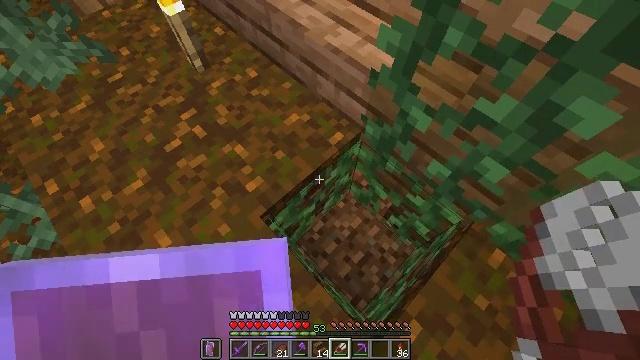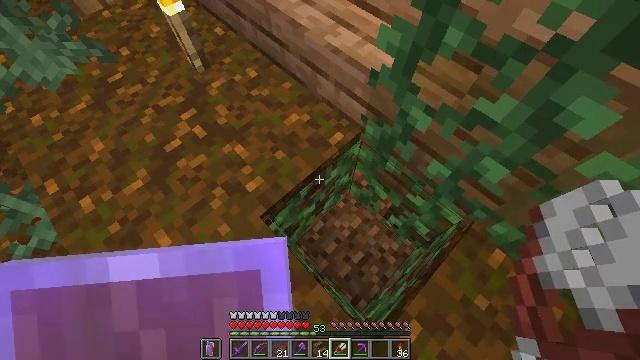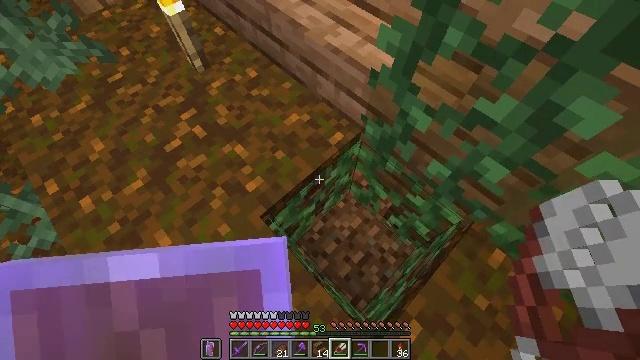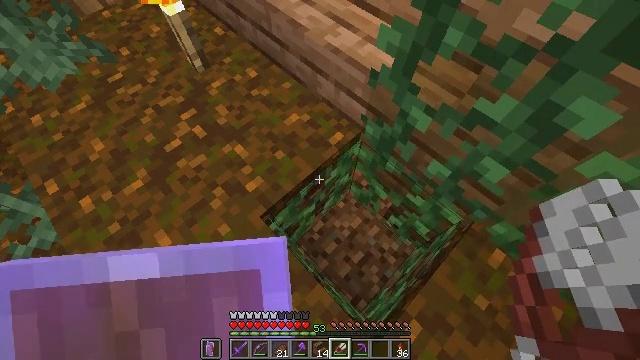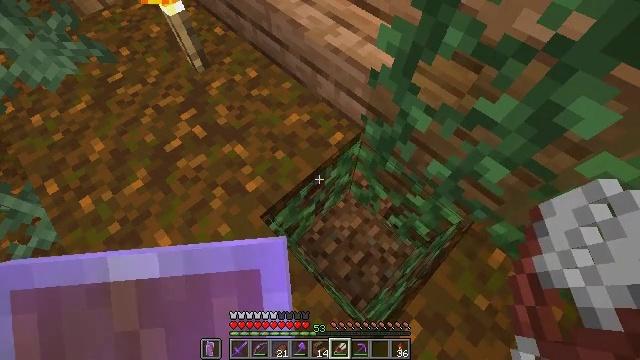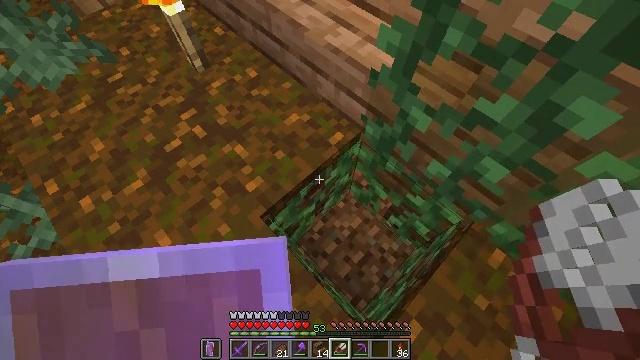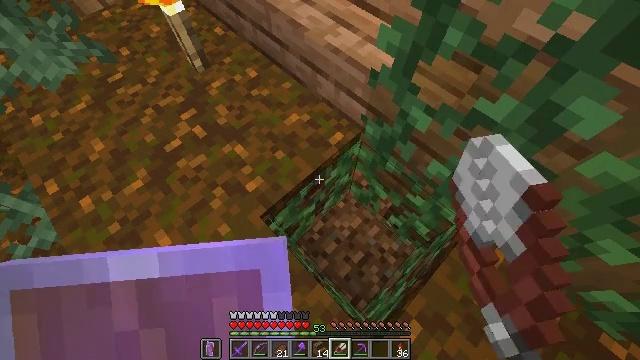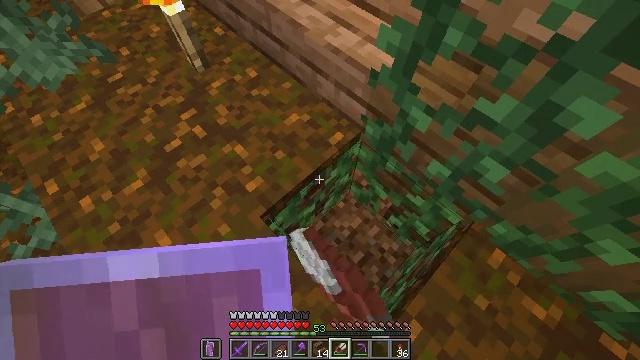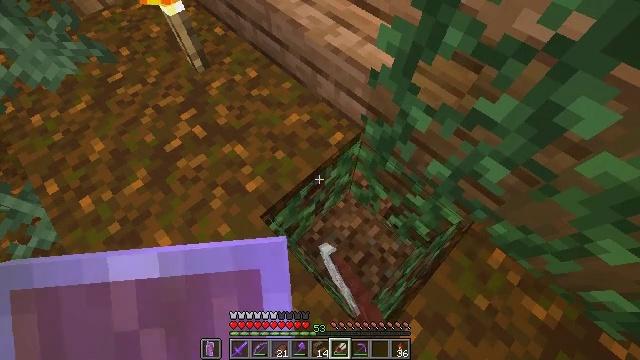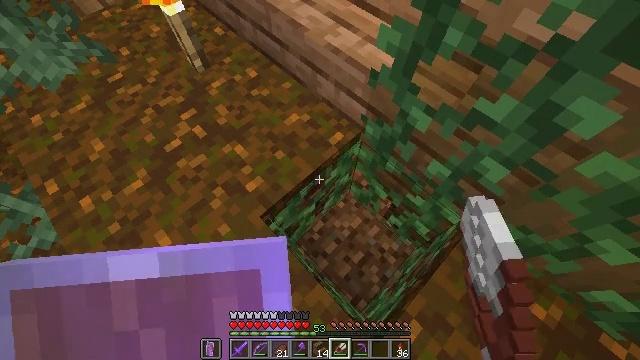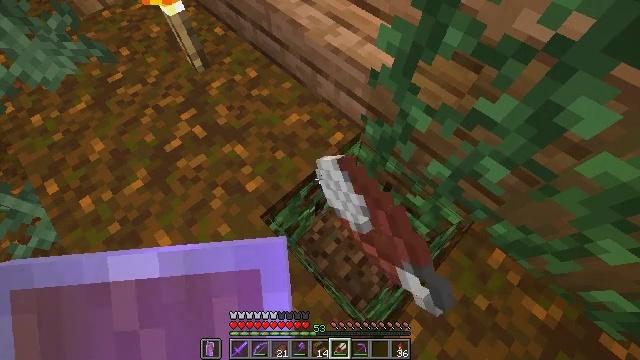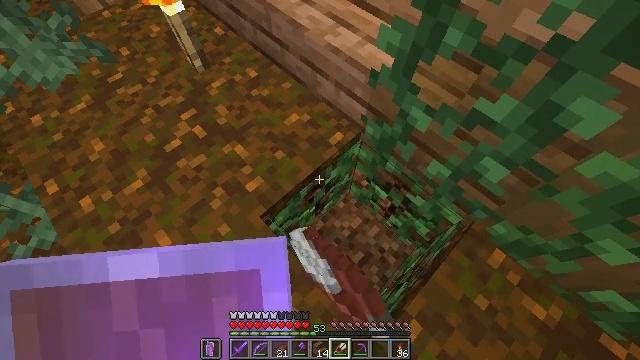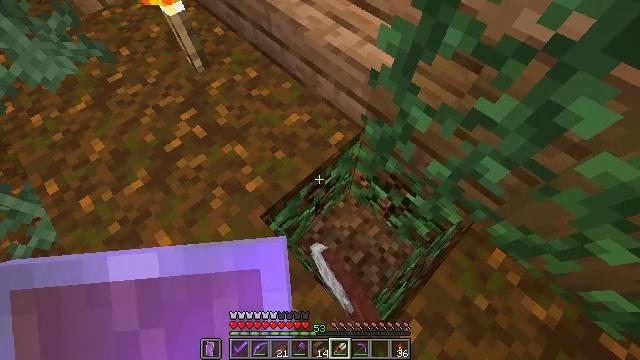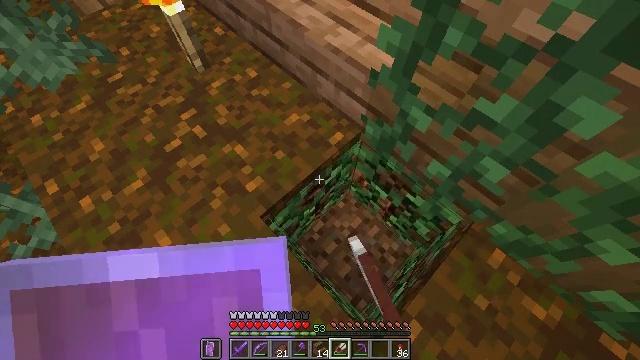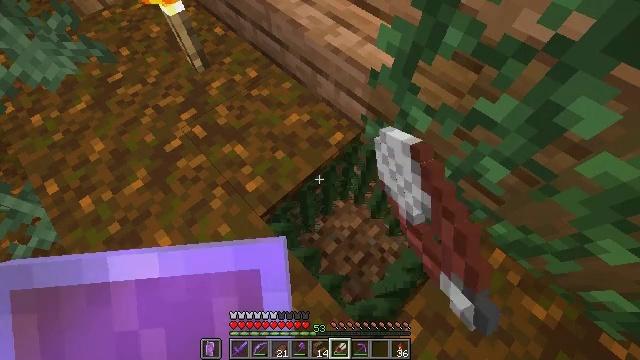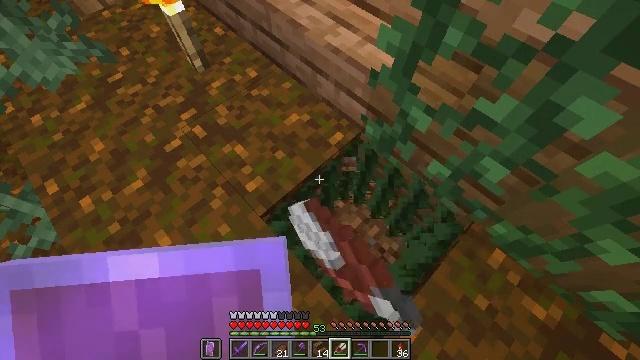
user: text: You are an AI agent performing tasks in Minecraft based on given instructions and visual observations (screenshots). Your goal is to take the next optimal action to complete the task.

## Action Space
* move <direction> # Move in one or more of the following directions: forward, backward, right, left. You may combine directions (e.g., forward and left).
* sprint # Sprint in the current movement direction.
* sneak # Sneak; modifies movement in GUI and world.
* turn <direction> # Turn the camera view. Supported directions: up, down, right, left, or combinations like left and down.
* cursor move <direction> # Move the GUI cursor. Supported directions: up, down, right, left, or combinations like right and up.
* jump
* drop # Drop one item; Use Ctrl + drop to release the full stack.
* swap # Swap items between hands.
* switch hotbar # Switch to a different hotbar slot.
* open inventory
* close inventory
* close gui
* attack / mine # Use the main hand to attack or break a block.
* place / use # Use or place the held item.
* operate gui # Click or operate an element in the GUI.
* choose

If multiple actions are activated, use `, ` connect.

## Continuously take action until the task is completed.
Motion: motion action
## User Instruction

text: Harvest vines off the surface.
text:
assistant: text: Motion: no_op
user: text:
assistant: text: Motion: no_op
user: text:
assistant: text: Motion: no_op
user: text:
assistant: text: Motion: no_op
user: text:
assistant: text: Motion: attack / mine
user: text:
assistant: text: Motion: attack / mine
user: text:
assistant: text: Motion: attack / mine
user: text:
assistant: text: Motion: attack / mine
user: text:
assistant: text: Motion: attack / mine
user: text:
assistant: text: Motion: attack / mine
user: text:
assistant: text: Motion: attack / mine
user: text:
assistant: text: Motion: attack / mine
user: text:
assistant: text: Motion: attack / mine
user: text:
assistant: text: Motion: attack / mine
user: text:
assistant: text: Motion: attack / mine
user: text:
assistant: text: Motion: no_op
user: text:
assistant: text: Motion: no_op
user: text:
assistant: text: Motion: no_op
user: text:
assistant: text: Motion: no_op
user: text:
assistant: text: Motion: no_op
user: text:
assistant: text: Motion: no_op
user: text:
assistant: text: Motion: no_op
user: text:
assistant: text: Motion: no_op
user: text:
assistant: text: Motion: no_op
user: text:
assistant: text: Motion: no_op
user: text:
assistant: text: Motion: no_op
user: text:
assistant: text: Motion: no_op
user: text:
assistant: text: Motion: no_op
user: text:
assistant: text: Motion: turn right and down
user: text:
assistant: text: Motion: turn right and down